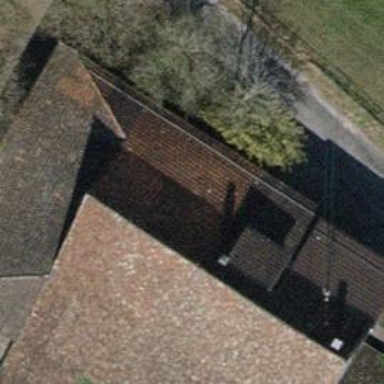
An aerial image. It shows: Driveway with sett surface.